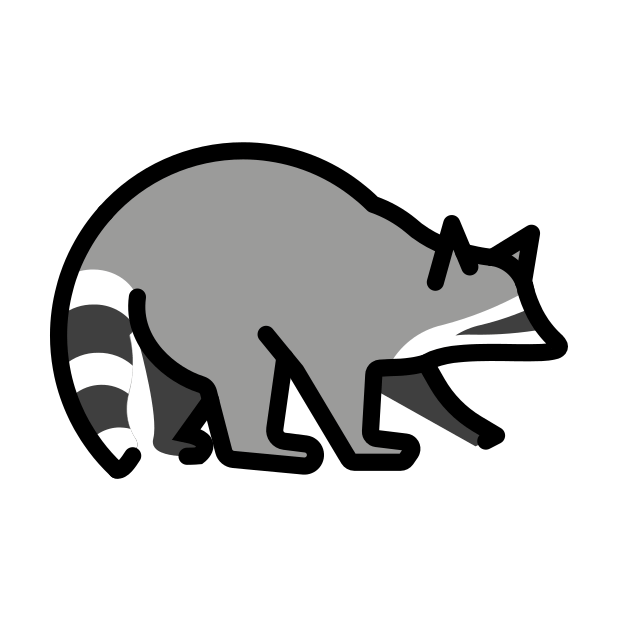
raccoon